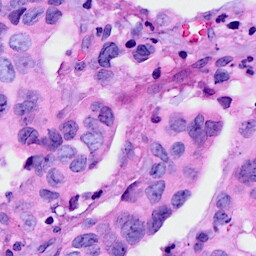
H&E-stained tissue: Breast